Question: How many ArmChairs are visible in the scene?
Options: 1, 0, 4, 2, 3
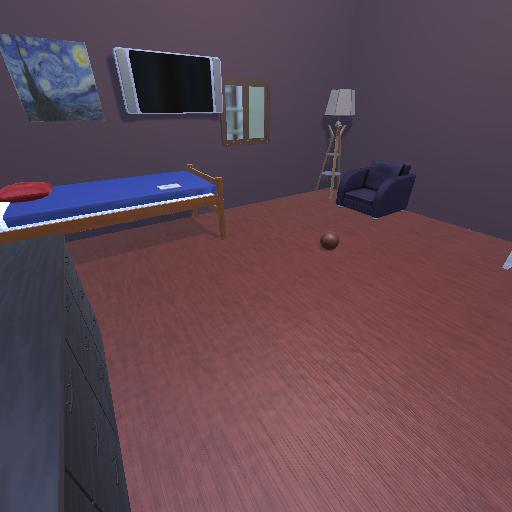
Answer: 1